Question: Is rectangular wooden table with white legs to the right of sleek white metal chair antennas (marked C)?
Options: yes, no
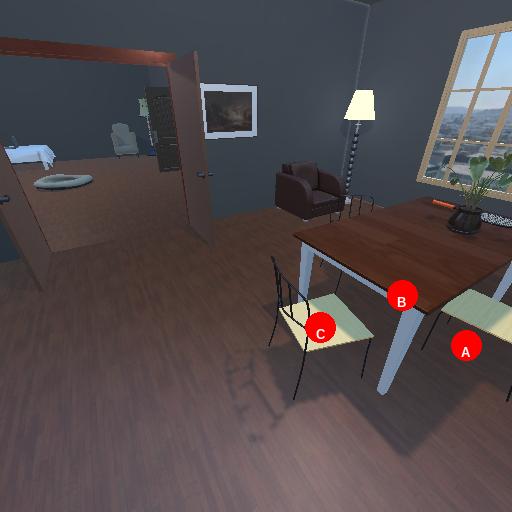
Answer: yes